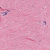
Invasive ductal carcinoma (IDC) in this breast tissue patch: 1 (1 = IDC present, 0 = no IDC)